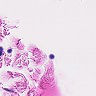
Metastatic tissue present: no